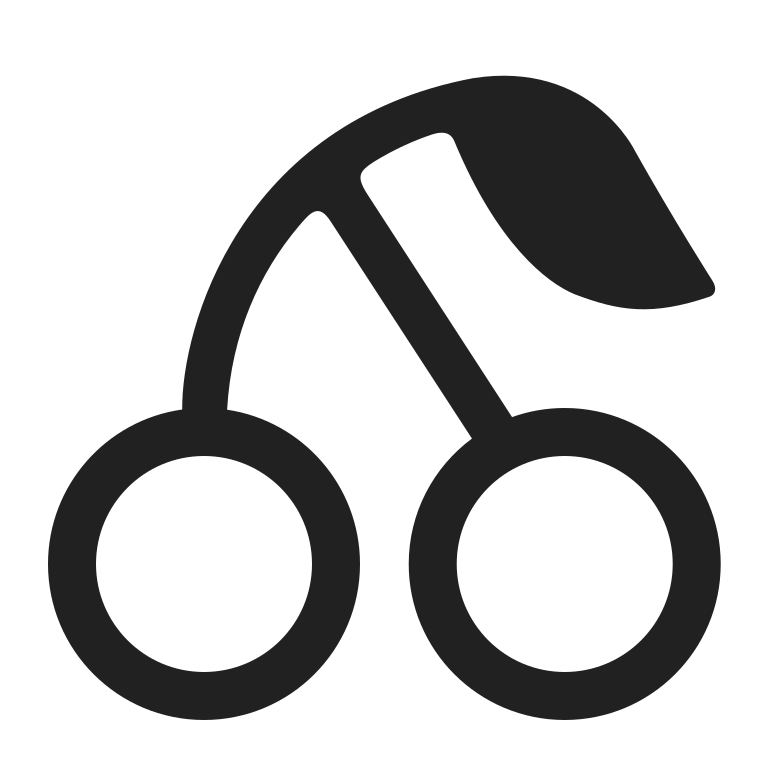
cherries high contrast